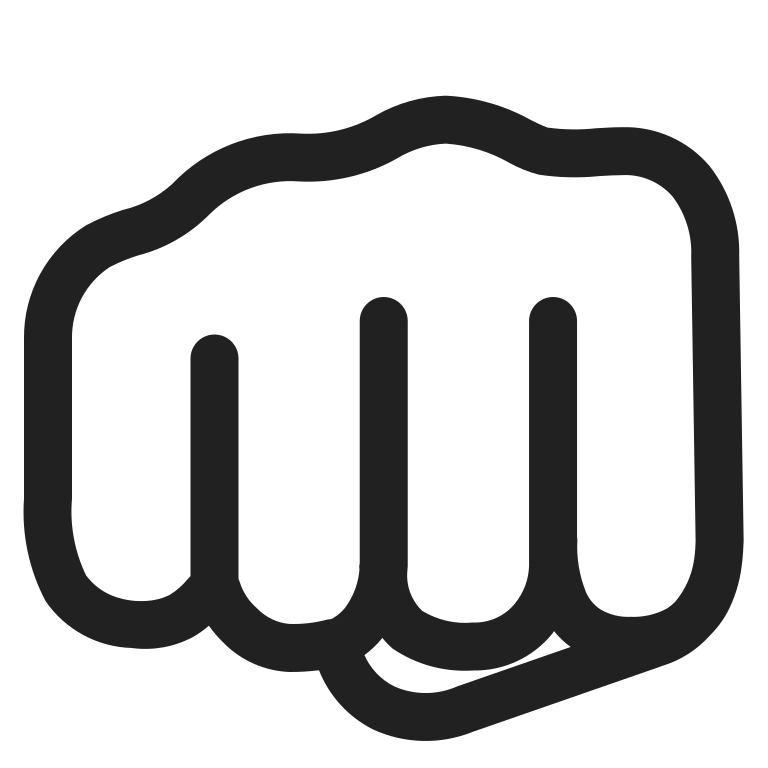
oncoming fist high contrast default